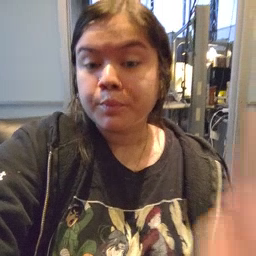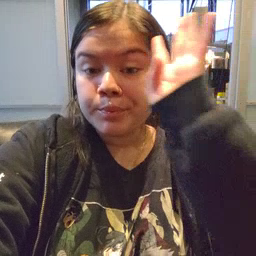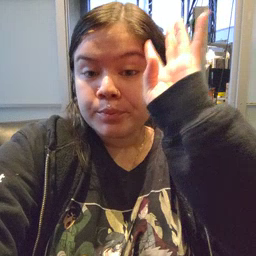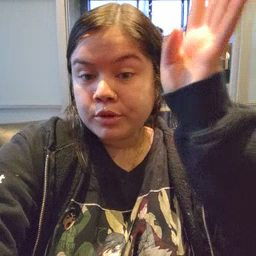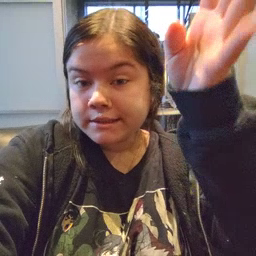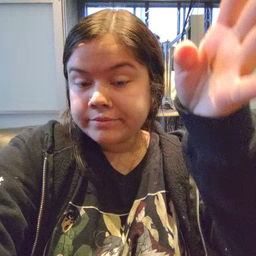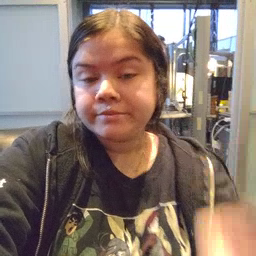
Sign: pretend